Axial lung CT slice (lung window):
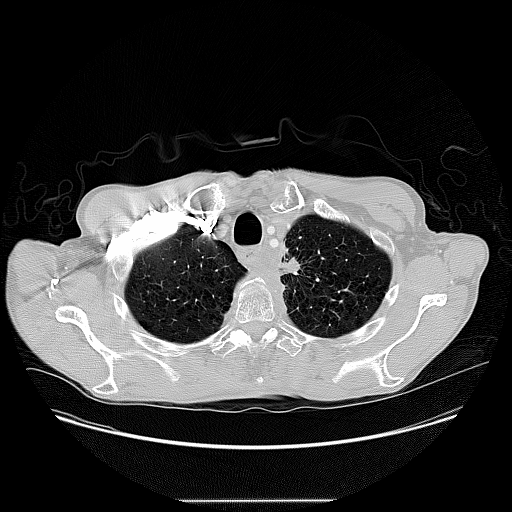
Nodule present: yes
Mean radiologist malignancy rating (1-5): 5